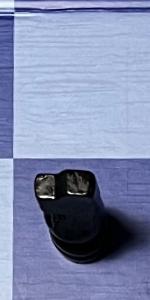
Label: Knight_Black